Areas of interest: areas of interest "School"
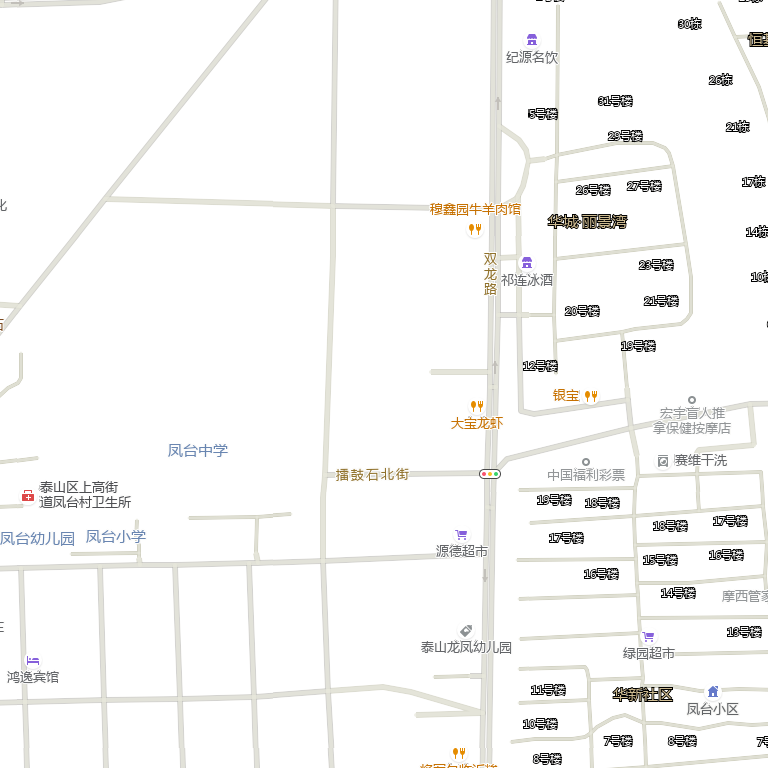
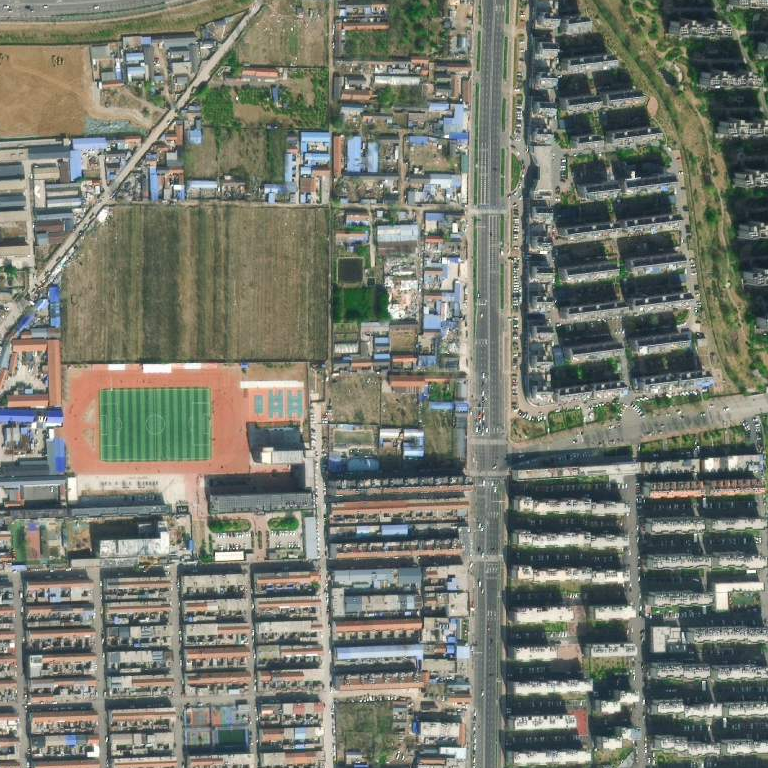